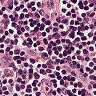
Metastatic tissue present: no